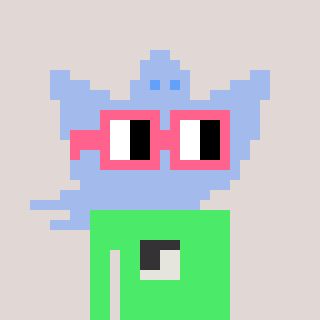
a pixel art character with square pink glasses, a ghost-B-shaped head and a teal-colored body on a warm background